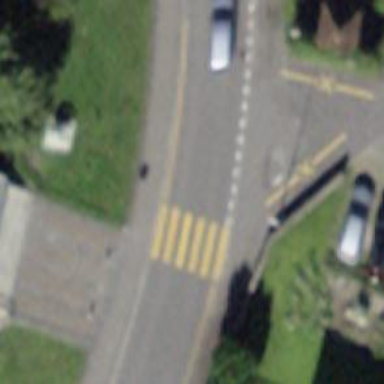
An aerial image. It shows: Uncontrolled crossing on the road.